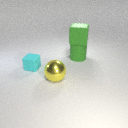
large green rubber cylinder behind small cyan rubber cube